Question: I have Base64 string of image now i want to upload this to drive using google drive REST api. But i am not sure about the format of request body. Could you please any one help we on this?
Not able to find any example of such.

i want to upload image in Base64 string to drive using google drive rest api, not with any packages or sdk.
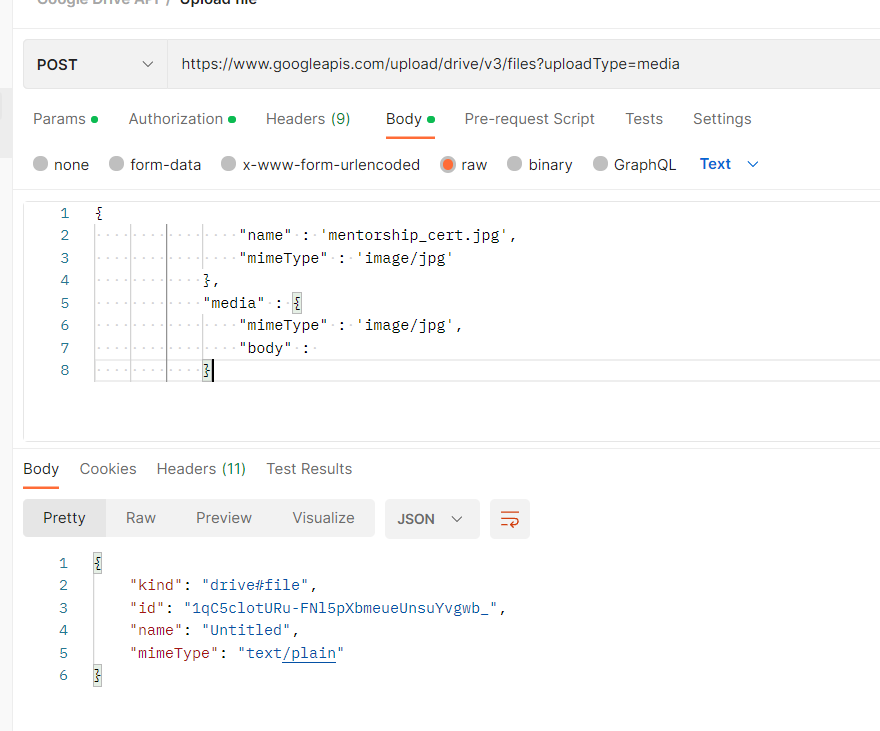
Answer: For starters change the body to Raw json not raw text.
Then just try adding something like this
'''
{
"name": "myimage.jpg",
"mimeType": "image/jpb"
}
'''
That should get you the metadata. Give me a minute while i See if i can find an example of how to add the actual file data.
You should be able to add that in the form data section <URL>